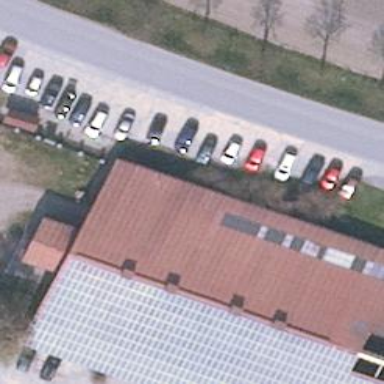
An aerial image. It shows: Parking area with surface.